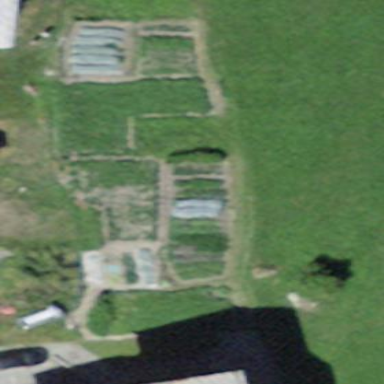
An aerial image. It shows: Garden that is leisure land.